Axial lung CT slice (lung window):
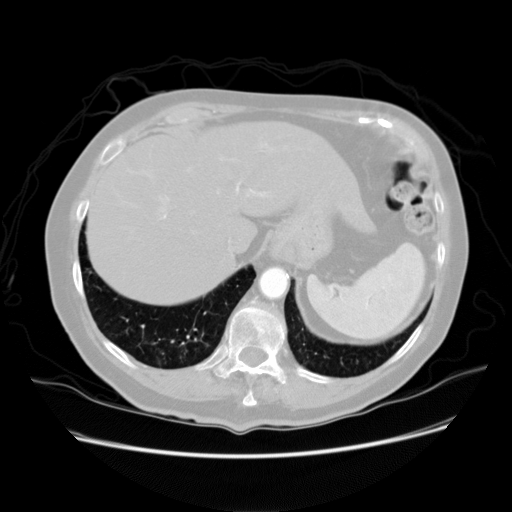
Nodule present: no